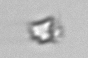
Label: detritus_transparent